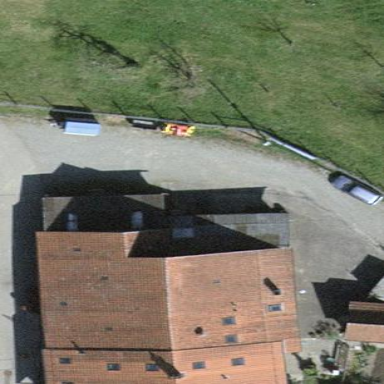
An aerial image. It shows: Building with tiled roof.